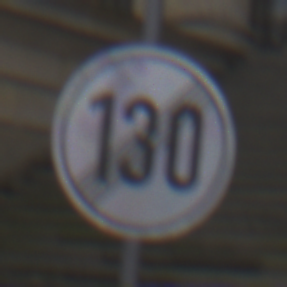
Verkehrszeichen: EndeGeschwindigkeit130
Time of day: Midday
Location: Outdoor (Urban)
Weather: Overcast
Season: NotSpecified
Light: Natural